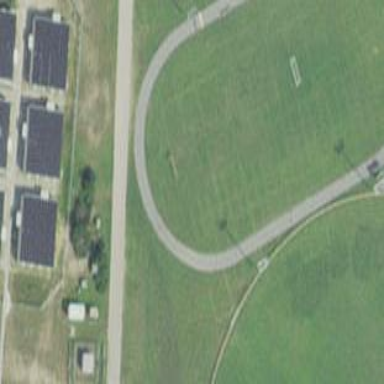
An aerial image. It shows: Track located within leisure land area.